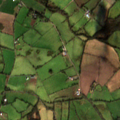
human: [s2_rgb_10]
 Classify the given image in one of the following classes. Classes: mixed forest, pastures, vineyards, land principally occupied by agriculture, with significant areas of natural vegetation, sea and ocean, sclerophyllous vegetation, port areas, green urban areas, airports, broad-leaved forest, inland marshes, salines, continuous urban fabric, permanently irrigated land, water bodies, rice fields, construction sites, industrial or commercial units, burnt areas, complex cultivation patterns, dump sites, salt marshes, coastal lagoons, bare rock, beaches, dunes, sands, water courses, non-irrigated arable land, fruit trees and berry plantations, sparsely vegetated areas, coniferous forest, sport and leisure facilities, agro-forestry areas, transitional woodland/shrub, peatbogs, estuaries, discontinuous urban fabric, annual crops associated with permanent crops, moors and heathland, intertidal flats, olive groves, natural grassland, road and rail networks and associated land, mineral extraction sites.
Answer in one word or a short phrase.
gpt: pastures, land principally occupied by agriculture, with significant areas of natural vegetation